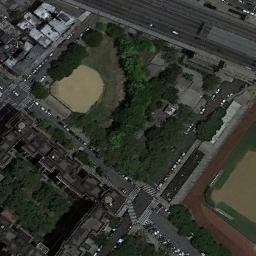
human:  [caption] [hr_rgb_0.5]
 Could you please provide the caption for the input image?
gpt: Two baseball diamond surrounded by some trees and the residential area beside .

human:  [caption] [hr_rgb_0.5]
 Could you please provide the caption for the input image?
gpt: A baseball diamond is surrounded by many buildings and trees with a road pass by .

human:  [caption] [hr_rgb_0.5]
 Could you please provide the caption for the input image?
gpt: There is a baseball diamond in the grass surrounded by the trees, Roads and houses .

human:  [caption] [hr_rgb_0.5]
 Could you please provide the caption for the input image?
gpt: There is a trail leading to this baseball field .

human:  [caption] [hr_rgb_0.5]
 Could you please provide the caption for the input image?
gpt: Lots of trees are beside the  baseball diamond .